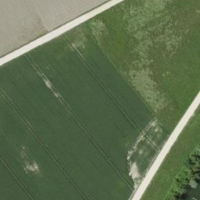
EUNIS habitat code: 52
Species observed at this site:
Acrocephalus schoenobaenus
Milvus migrans